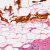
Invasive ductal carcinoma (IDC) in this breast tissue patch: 0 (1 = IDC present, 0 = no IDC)